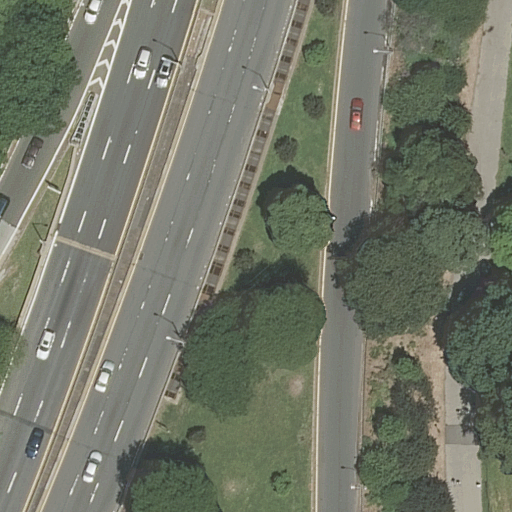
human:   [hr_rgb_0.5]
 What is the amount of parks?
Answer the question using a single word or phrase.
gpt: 1

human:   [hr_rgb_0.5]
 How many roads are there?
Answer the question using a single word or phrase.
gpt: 5

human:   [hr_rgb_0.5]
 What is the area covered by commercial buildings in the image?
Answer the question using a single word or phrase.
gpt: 0m2

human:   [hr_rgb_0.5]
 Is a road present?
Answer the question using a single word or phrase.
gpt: yes

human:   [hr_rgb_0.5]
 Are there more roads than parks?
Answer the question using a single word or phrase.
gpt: yes

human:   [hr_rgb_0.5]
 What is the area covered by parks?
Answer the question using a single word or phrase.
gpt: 434m2

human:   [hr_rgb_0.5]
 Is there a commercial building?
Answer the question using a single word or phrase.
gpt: no

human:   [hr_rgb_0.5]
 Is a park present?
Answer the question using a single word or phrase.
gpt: yes

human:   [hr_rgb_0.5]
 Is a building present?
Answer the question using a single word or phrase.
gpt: no

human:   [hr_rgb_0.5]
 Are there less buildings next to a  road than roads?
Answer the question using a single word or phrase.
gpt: yes

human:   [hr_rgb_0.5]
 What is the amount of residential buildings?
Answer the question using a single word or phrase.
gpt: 0

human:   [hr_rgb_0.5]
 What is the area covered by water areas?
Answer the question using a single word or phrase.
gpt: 0m2

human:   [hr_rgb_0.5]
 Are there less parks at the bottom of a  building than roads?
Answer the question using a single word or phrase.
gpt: yes

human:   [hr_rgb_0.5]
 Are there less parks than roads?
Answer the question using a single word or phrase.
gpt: yes

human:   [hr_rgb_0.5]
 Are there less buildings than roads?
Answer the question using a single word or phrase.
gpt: yes

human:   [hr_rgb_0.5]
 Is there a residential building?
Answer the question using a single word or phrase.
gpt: no

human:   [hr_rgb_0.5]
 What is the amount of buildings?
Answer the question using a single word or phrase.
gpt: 0

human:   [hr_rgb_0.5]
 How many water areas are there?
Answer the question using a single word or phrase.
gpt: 0

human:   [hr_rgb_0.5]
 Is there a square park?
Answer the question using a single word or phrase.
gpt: no

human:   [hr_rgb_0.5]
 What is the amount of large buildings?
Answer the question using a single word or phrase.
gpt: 0

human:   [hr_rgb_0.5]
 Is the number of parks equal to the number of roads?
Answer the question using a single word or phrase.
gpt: no

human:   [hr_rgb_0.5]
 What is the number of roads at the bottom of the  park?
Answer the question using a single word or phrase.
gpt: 5

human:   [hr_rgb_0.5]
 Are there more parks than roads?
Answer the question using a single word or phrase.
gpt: no

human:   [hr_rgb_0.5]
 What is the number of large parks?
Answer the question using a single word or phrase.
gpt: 0

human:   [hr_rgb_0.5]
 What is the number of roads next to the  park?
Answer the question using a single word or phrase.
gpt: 5

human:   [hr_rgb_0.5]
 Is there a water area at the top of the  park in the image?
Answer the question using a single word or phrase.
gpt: no

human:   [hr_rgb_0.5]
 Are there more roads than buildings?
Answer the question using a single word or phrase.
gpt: yes

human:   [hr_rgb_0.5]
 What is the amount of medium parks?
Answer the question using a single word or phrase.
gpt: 1

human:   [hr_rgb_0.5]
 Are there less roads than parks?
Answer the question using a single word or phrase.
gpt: no

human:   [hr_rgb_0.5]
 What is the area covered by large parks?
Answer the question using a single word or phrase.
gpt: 0m2

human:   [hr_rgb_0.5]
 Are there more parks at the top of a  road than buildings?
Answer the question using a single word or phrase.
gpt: yes

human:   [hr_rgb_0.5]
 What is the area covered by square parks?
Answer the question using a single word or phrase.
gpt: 0m2

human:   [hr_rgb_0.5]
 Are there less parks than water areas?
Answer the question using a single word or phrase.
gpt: no

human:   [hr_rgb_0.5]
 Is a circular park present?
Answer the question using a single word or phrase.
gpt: no

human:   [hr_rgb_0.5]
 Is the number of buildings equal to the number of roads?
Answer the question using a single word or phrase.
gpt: no

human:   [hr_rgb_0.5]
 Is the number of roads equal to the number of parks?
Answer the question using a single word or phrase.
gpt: no

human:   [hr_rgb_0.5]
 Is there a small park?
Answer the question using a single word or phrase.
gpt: no

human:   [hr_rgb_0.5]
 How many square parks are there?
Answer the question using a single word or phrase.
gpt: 0

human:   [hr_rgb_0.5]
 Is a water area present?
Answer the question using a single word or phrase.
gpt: no

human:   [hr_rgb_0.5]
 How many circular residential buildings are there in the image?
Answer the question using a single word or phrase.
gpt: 0

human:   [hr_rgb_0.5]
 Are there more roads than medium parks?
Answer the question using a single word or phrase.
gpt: yes

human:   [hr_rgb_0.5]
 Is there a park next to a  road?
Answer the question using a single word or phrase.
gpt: yes

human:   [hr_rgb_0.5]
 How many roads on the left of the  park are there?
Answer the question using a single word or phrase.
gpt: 5

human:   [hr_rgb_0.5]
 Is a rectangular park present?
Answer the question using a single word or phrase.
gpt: yes

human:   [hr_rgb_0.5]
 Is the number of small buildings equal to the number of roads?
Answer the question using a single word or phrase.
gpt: no

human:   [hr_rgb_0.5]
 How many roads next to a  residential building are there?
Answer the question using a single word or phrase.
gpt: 0

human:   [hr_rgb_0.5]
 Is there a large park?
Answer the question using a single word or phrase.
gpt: no

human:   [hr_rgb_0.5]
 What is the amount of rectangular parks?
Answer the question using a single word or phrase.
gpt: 1

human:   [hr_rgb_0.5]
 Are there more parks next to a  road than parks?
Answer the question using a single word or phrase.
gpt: no

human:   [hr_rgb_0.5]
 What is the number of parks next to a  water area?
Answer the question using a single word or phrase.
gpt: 0

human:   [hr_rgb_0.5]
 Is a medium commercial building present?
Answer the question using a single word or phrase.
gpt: no

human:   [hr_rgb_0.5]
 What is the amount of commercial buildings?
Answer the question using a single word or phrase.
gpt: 0

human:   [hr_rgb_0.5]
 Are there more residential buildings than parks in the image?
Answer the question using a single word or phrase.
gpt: no

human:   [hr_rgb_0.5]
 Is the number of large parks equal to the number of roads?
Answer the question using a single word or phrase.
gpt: no

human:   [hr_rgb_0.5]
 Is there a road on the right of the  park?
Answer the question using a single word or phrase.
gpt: no

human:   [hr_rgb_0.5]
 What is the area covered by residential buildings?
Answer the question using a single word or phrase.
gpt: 0m2

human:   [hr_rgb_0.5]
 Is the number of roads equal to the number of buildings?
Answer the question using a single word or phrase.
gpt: no

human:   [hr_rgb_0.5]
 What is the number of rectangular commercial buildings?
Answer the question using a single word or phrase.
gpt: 0

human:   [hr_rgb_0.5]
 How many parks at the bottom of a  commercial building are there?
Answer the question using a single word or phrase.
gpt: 0

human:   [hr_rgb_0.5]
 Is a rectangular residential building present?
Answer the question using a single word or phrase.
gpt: no

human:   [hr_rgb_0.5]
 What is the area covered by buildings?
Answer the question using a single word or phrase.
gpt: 0m2

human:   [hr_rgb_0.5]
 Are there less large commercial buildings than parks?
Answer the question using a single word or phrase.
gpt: yes

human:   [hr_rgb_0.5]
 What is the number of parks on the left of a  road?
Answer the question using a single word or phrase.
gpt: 0

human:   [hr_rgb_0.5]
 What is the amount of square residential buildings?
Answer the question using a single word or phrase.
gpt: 0